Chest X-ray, PA view. Patient: 37 years old, sex F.
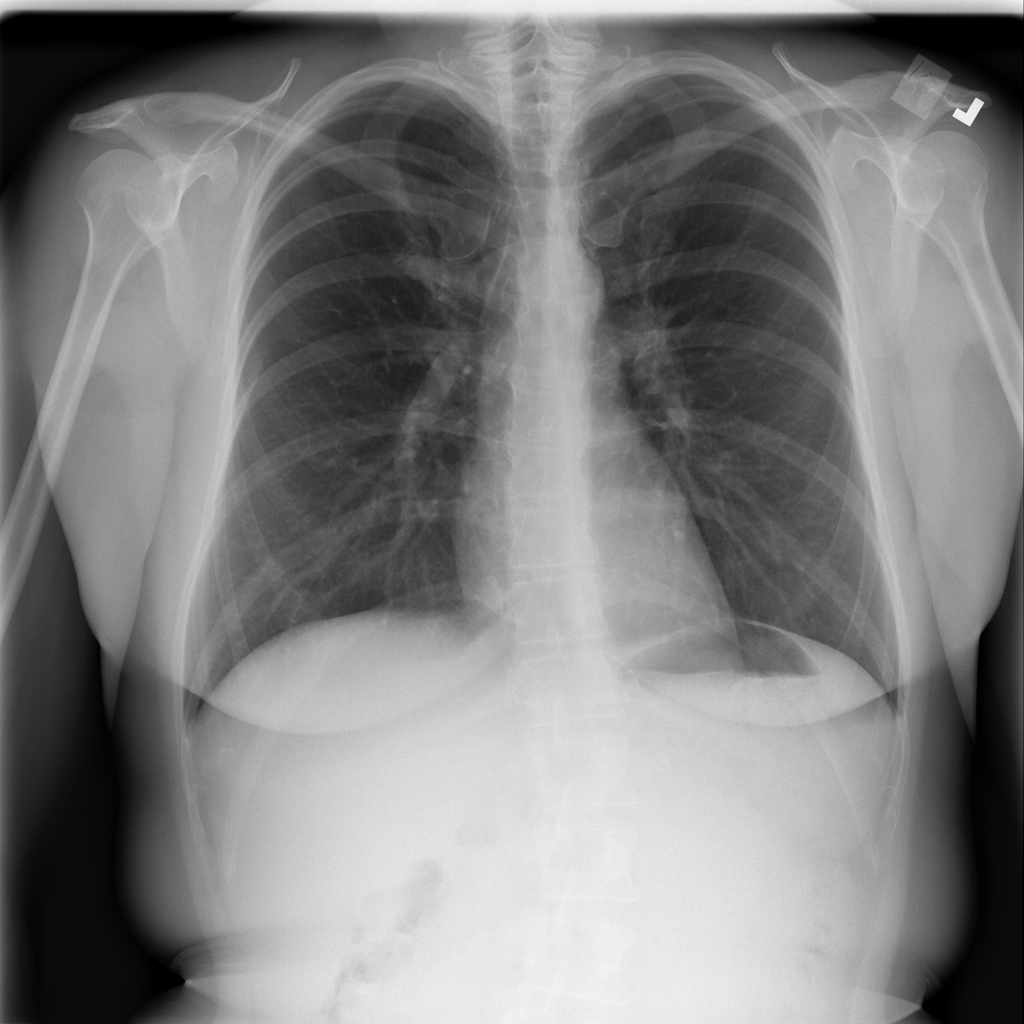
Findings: No Finding